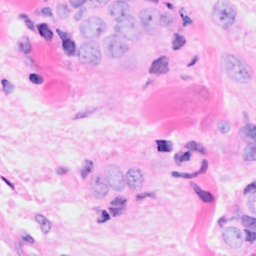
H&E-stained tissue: Breast